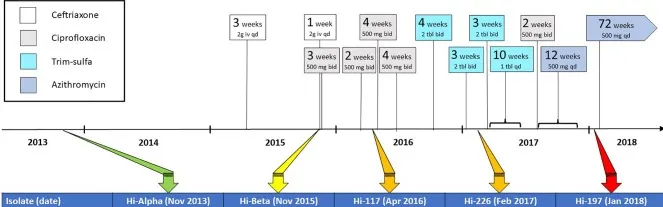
Time scale annotated with exposure to antibiotics (including dosages), along with results from phenotypic antimicrobial susceptibility testing (AST) to relevant antibiotics for five H. Influenzae isolates sampled between November 2013 and January 2018. The Hi-Alpha and Hi-Beta isolates were not available for genomic characterization, and their potential phylogenetic relationship to the Hi-117, Hi226 and Hi-197 isolates could not be explored. Routine AST results for the five isolates represent primary testing with disk diffusion and/or gradient diffusion, whereas reference AST results were produced retrospectively by determination of broth microdilution (BMD) MIC using custom panels. Disk diffusion and BMD were done according to the standards of the EUCAST, while gradient diffusion was performed according to the manufacturer's recommendations. AST results were interpreted using EUCAST clinical breakpoints (v. Bid, twice daily; qd, once daily; Trim-sulfa, trimethoprim-sulfamethoxazole; S, susceptible; I, intermediately susceptible (changed to "susceptible, increased exposure" from 2019); R, resistant; ND, no data.
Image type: chart (chart)